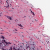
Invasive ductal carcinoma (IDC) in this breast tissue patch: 0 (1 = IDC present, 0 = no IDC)